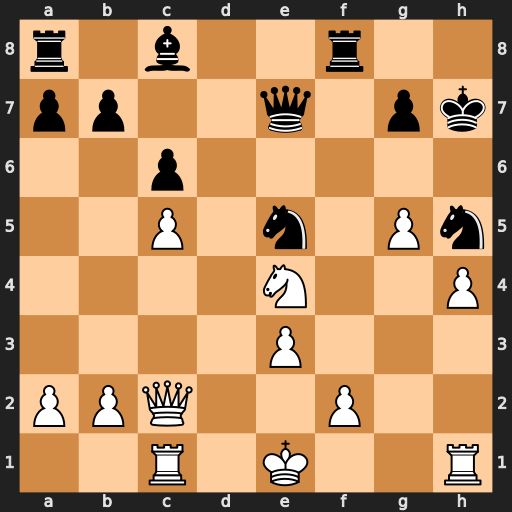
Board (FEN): r1b2r2/pp2q1pk/2p5/2P1n1Pn/4N2P/4P3/PPQ2P2/2R1K2R
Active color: w
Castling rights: K
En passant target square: -
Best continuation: Nf6+ Kh8 Qh7#